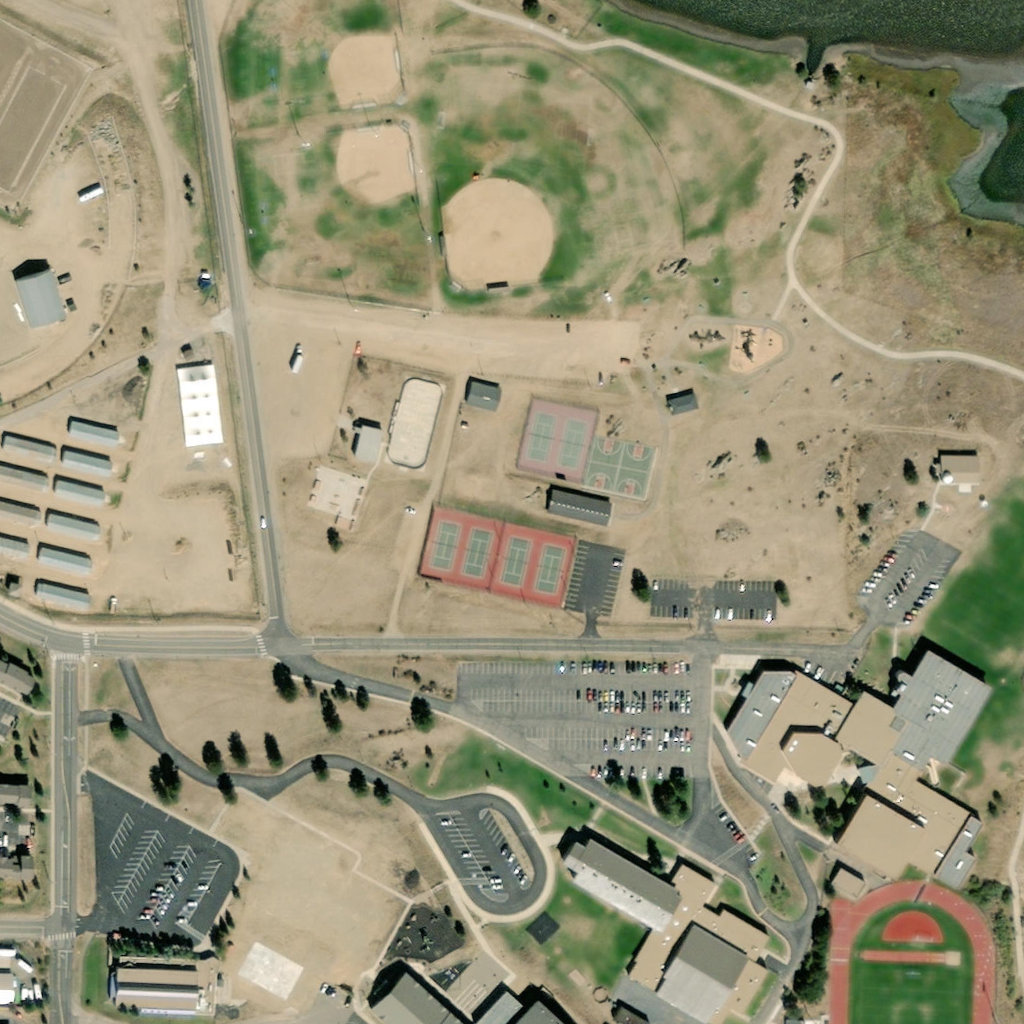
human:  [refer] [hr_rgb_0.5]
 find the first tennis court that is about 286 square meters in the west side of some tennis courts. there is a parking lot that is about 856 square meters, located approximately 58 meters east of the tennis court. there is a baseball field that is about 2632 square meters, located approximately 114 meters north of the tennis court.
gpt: <box>[[41, 50, 45, 55, 0]]</box>